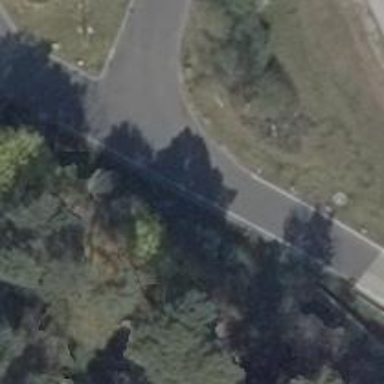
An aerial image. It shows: Service road.